八年级 · 度量几何学
如图, 在等边 $\triangle A B C$ 中, $A B=4, D$ 是边 $B C$ 上一点, $\angle B A D=30^{\circ}$, 则 $C D$ 的长为

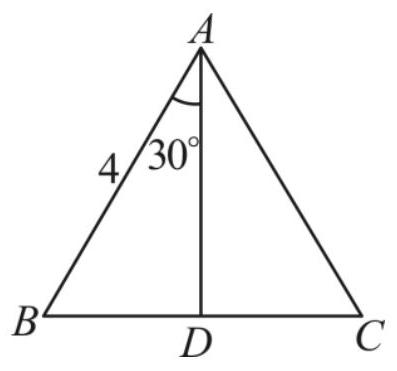
答案: 2